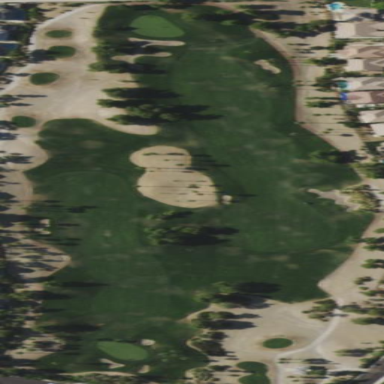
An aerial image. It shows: Rough grassy area used for golf.